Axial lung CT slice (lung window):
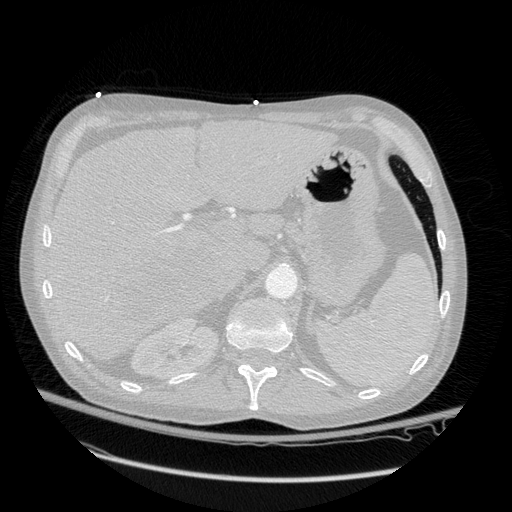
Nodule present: no